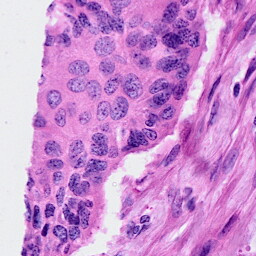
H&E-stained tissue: Cervix